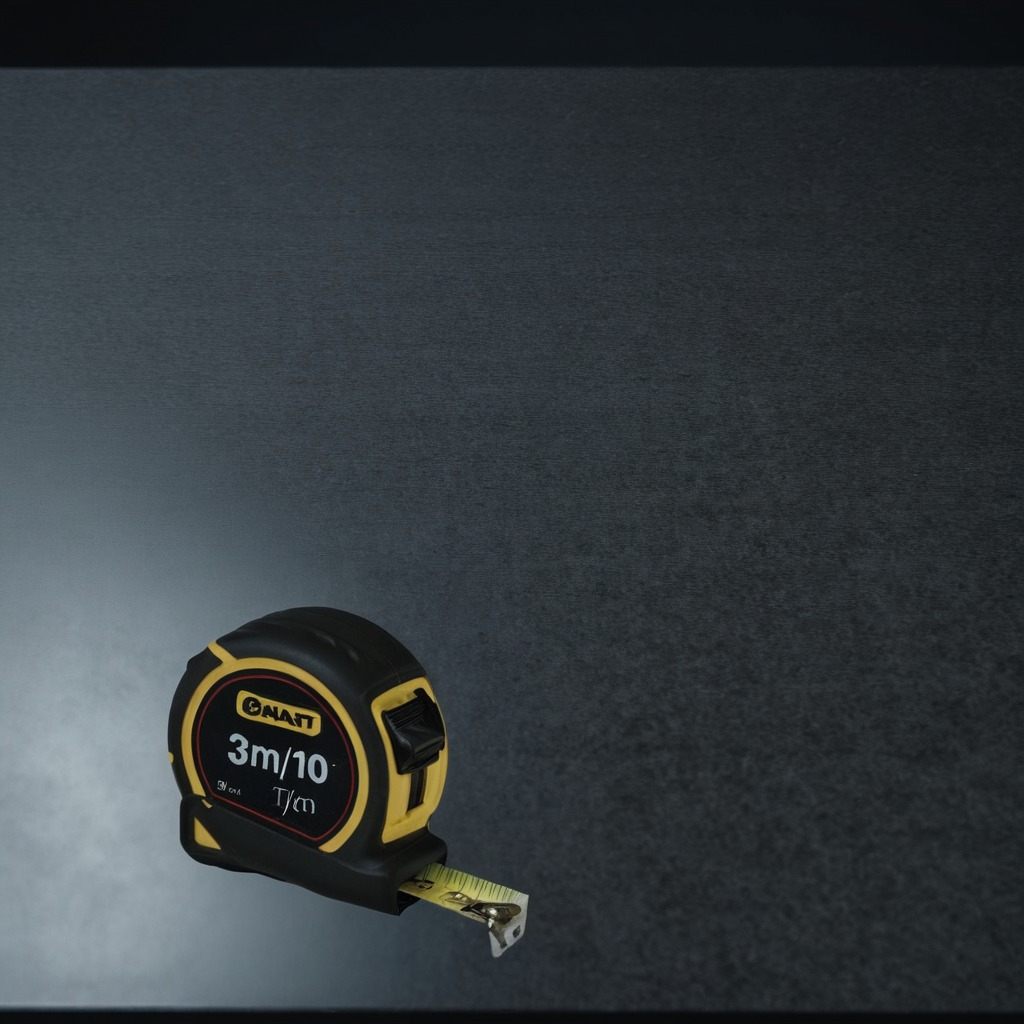
A measuring tape is lying on the clean granite table inside a workshop at night.